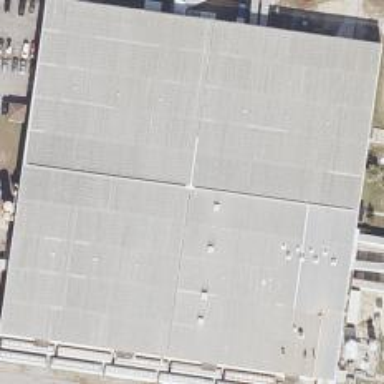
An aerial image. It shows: Warehouse building.